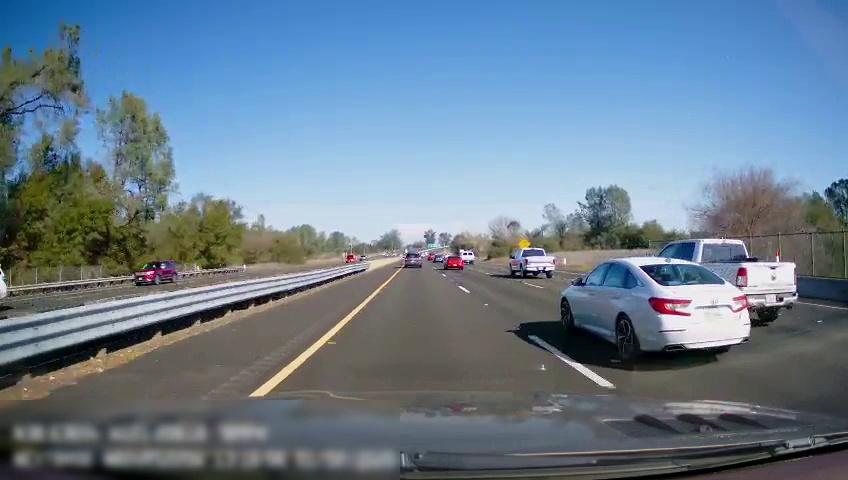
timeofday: Day
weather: Sunny
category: Drivable Space
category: Drivable Space
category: Vehicles | SUV
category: Vehicles | Van
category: Vehicles | Truck
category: Vehicles | Car
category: Vehicles | Truck
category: Vehicles | Car
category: Vehicles | Car
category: Vehicles | SUV
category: Lanes | Current Lane
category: Lanes | Current Lane
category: Lanes | Current Lane
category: Lanes | Alternate Lane
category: Lanes | Alternate Lane
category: Traffic | Signs